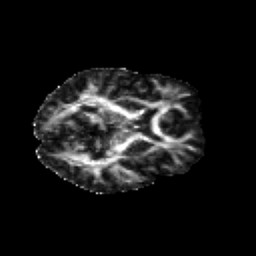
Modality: FA
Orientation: axial
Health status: healthy
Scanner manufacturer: siemens
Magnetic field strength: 3 T
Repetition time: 12 s
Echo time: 0.092 s